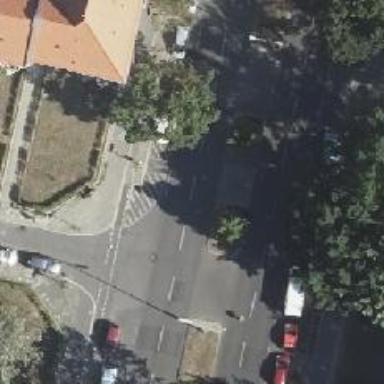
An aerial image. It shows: Secondary road with asphalt surface and cycle track on the right.